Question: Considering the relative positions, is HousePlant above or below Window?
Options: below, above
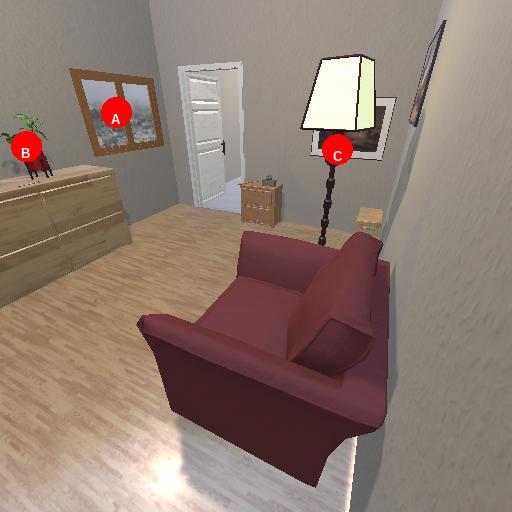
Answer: below